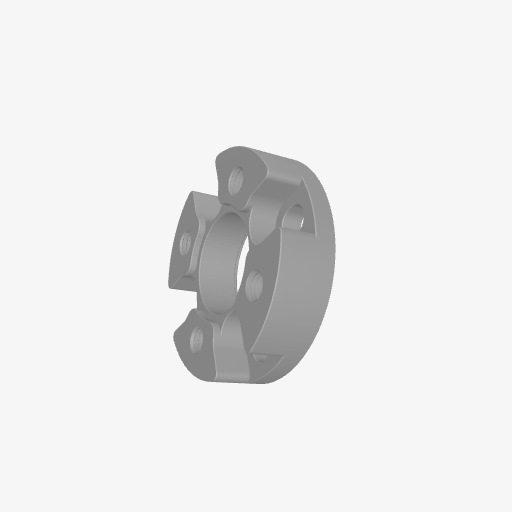
Part: CounterborePatternSpacer8